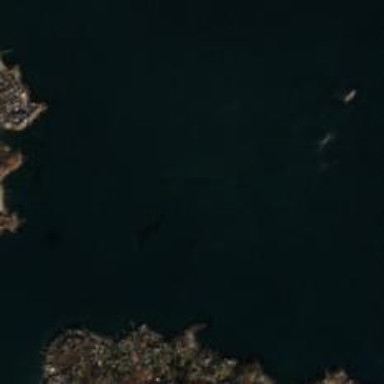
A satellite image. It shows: Island.